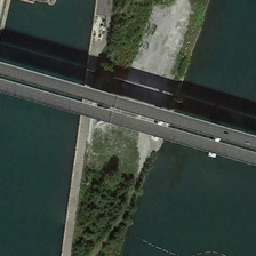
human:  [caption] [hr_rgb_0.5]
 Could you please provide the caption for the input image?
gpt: Two parallel bridges stand on a river with an island surrounded by green trees.

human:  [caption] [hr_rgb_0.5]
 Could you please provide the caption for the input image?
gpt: Two parallel bridges are on the river. There is an island on the river, surrounded by green trees.

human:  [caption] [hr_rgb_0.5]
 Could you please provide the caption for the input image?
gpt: Two parallel bridges are on a river. There is an island surrounded by green trees.

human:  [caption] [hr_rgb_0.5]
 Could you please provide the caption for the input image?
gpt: Two parallel bridges stand on a river, where there is an island surrounded by green trees.

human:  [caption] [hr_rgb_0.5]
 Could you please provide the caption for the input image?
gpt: There are two parallel bridges on a river and an island surrounded by green trees.